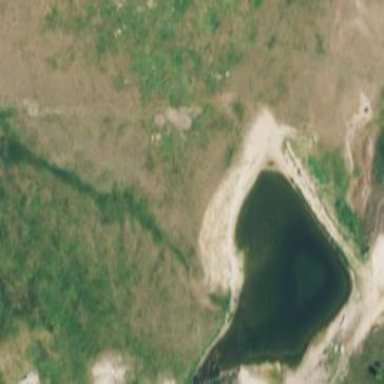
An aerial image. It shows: Reservoir area.